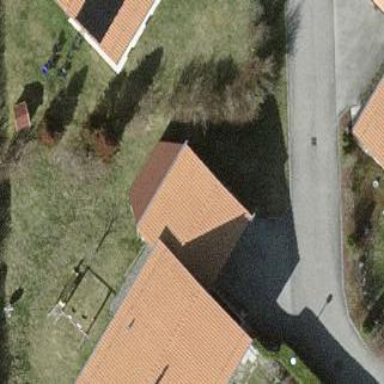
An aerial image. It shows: Garage building.